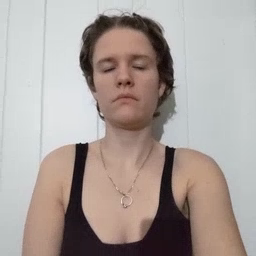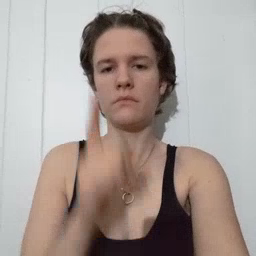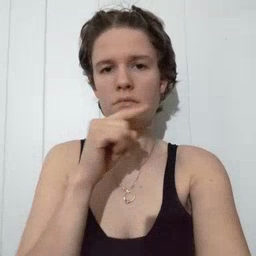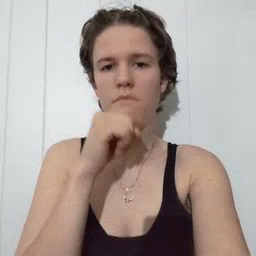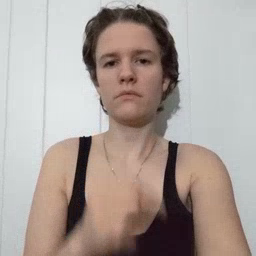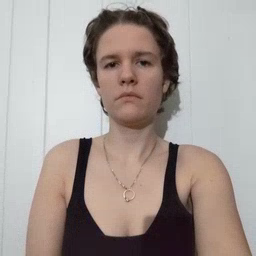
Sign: mouse